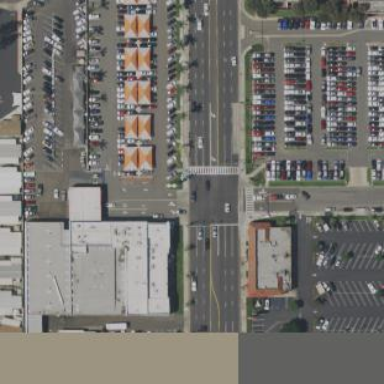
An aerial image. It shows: Building housing car shop.